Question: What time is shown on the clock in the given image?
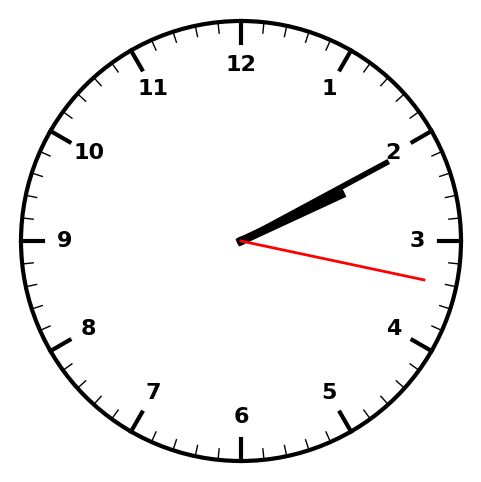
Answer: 02:10:17